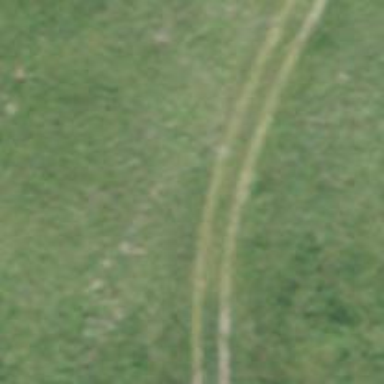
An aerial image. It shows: Track road with grade4 tracktype.